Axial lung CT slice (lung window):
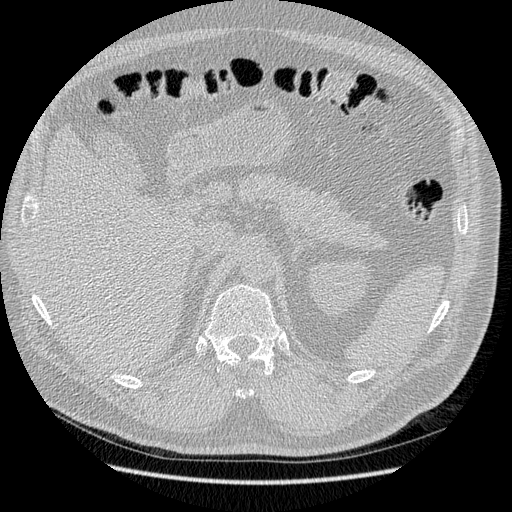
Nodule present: no